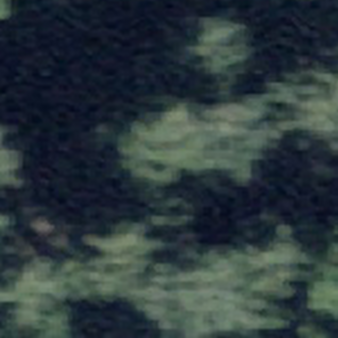
Label: other